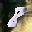
Label: 8